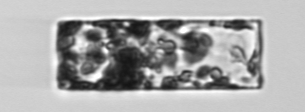
Label: Guinardia_flaccida